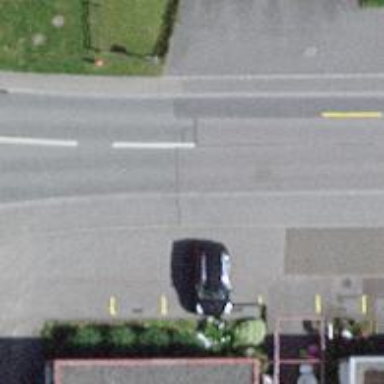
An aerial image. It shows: Secondary road with asphalt surface. Both sides of the road have sidewalks and there is cycle lane on the left.